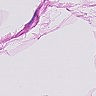
Metastatic tissue present: no